Field crop: maize
Growth stage: 2
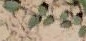
Species: convolvulus